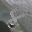
Label: 8